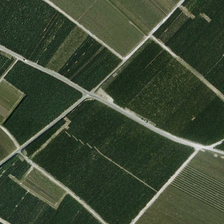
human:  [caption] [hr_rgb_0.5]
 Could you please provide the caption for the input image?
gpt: there are several trails near the green fields .

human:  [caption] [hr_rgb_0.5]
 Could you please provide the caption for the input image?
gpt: there are several trails near the green fields .

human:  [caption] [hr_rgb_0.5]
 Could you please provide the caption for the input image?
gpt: the vast land is inside the growth of wheat seedling .

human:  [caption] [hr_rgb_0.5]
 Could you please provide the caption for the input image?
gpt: the vast land is inside the growth of wheat seedling .

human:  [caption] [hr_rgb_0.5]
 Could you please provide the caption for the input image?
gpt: there are several trails near the green fields .